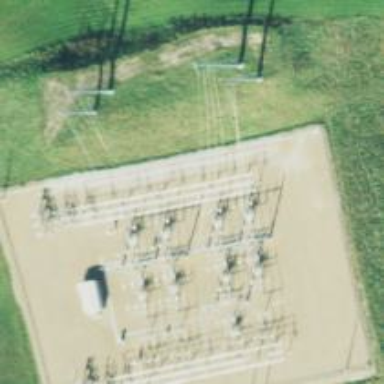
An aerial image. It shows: Switch used for power control.